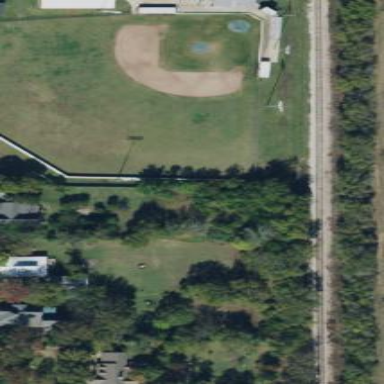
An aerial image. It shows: Baseball pitch for leisure land.